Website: lowes
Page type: review-order
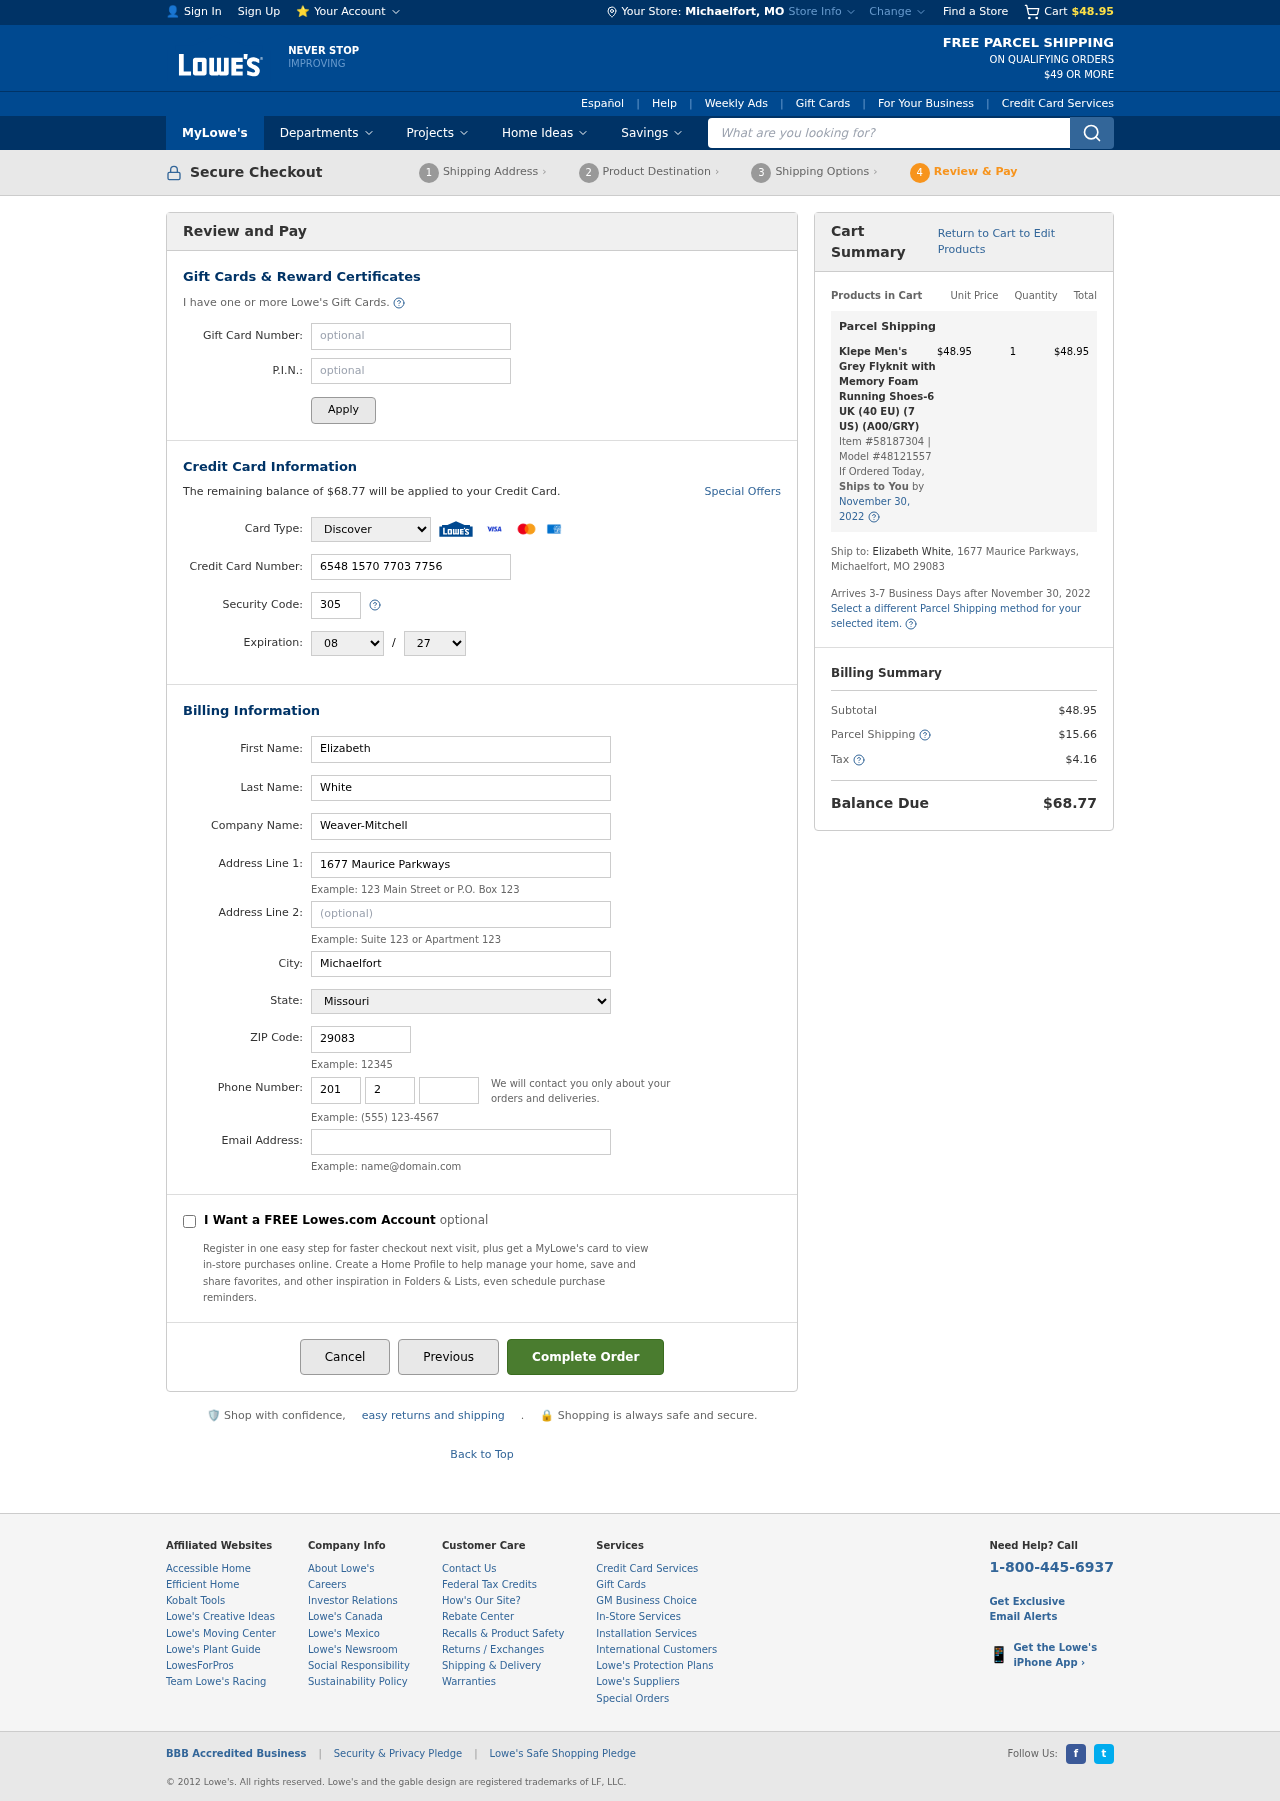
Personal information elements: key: PII_CARD_CVV
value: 305
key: PII_CARD_EXPIRY_MONTH
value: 08
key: PII_CARD_EXPIRY_YEAR
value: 27
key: PII_CARD_NUMBER
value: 6548 1570 7703 7756
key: PII_CARD_TYPE
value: Discover
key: PII_CITY
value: Michaelfort
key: PII_CITY_STATE
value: Michaelfort, MO
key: PII_COMPANY
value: Weaver-Mitchell
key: PII_EMAIL
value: elizabeth.white@hotmail.com
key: PII_FIRSTNAME
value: Elizabeth
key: PII_LASTNAME
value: White
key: PII_PHONE_AREA
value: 201
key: PII_PHONE_PREFIX
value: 205
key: PII_PHONE_SUFFIX
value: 6820
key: PII_POSTCODE
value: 29083
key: PII_STATE
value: Missouri
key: PII_STREET
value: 1677 Maurice Parkways
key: PII_STREET2
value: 1677 Maurice Parkways
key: PII_FULLNAME2
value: Elizabeth White
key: PII_STATE_ABBR
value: MO
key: PII_POSTCODE_FULL
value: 29083
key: PII_CITY_STATE_ZIP
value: Michaelfort, MO 29083
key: PII_POSTCODE_NUMERIC
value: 29083
Product elements: key: PRODUCT1_NAME
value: Klepe Men's Grey Flyknit with Memory Foam Running Shoes-6 UK (40 EU) (7 US) (A00/GRY)
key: PRODUCT1_PRICE
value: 48.95
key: PRODUCT1_QUANTITY
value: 1
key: PRODUCT1_ITEM_NUMBER
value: Item #58187304
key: PRODUCT1_MODEL_NUMBER
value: Model #48121557
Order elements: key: ORDER_SUBTOTAL
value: $48.95
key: ORDER_BALANCE_DUE
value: $68.77
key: ORDER_SHIPPING_DATE
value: November 30, 2022
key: ORDER_ITEM_TOTAL
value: $48.95
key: ORDER_SHIPPING_DATE2
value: November 30, 2022
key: ORDER_SHIPPING_COST
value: $15.66
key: ORDER_TAX
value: $4.16
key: ORDER_TOTAL
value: $68.77
Search elements: key: HEADER_SEARCH
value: What are you looking for?